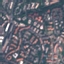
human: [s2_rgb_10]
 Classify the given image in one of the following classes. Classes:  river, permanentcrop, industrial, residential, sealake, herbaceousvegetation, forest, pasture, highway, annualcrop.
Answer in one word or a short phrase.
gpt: Residential